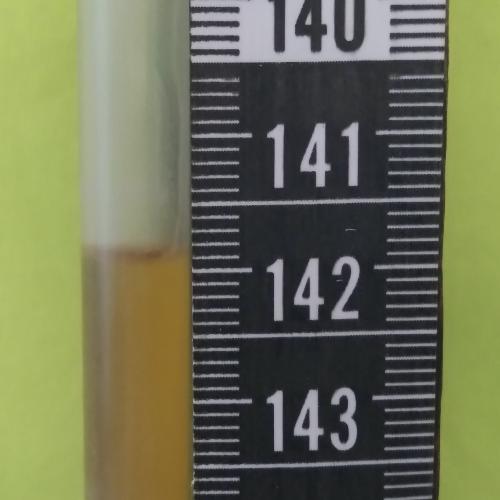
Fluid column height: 141.8 cm